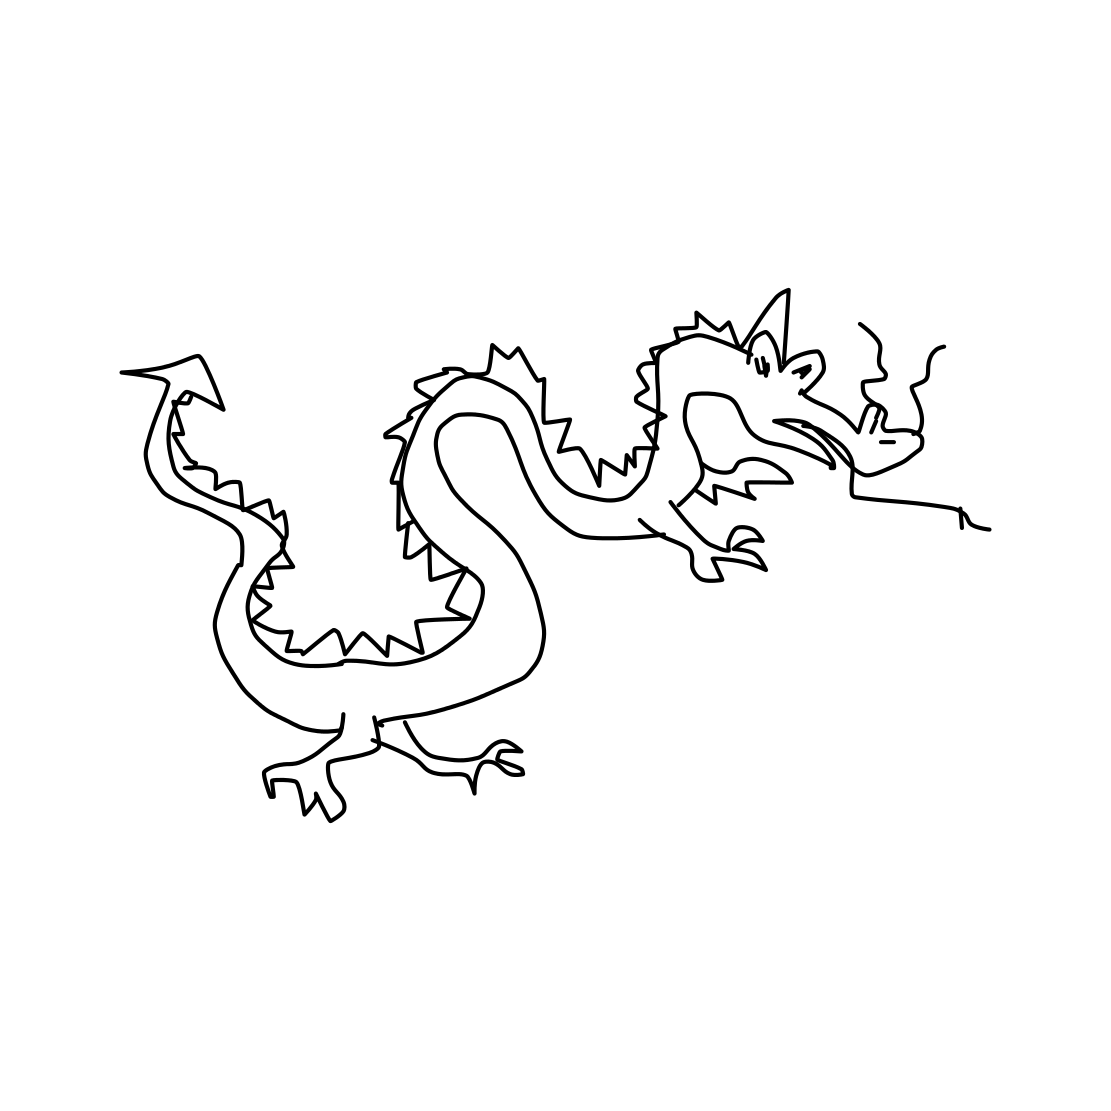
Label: dragon